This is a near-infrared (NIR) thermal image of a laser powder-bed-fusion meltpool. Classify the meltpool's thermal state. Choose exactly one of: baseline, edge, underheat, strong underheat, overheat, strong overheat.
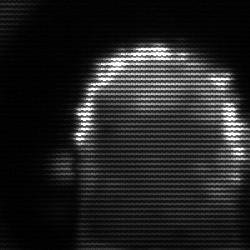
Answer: baseline